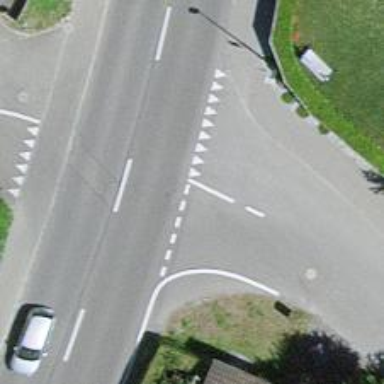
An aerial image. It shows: Road with "give way" sign.